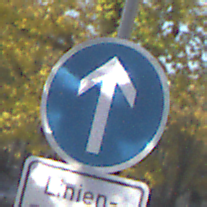
Verkehrszeichen: VorgeschriebeneFahrtrichtungGeradeaus
Zusatzzeichen unten: BesondereFahrzeugeUndTransportgueter2
Umgebung: Outdoor, Urban
Tageszeit: SunriseSunset
Wetter: PartlyCloudy
Licht: Natural
Jahreszeit: Autumn
Kontrast: HighContrast